Question: I created a camera button in a collection view controller cell to take a picture, and output it to a UIImageView the size of the cell. Right now I'm getting a error with the delegate and I'm not quite sure what it wants me to do.

'''
- (IBAction)cameraButtonClicked:(id)sender {
if (![UIImagePickerController isSourceTypeAvailable:(UIImagePickerControllerSourceTypeCamera)]) {
UIAlertView *cameraAlertView = [[UIAlertView alloc] initWithTitle:@"Camera Not Available" message:@"There is no camera on this device which really defeats the purpose of this game. We suggest you get an iDevice with a camera." delegate:nil cancelButtonTitle:@"Okay" otherButtonTitles:nil];
[cameraAlertView show];
}else{
//Show the Image Picker Controller Here
UIImagePickerController * ipc = [[UIImagePickerController alloc] init];
ipc.sourceType = UIImagePickerControllerSourceTypeCamera;
ipc.allowsEditing = NO;
//Set the Delegate
ipc.delegate = self;
[self.navigationController presentViewController:ipc animated:YES completion:nil];
}
}
'''
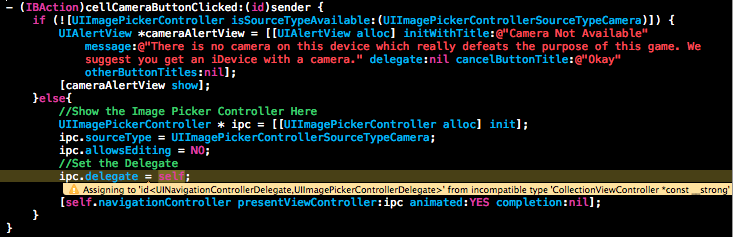
Answer: It's telling you that 'self' does not conform to the UINavigationControllerDelegate and/or UIImagePickerControllerDelegate protocols. <URL> on your class.